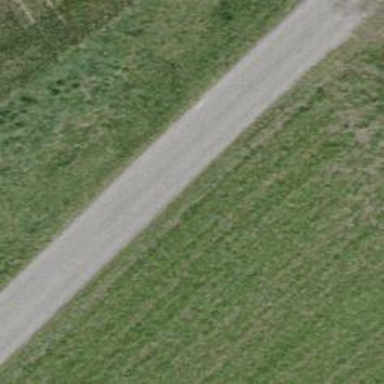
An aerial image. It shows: Paved track with grade1 quality.